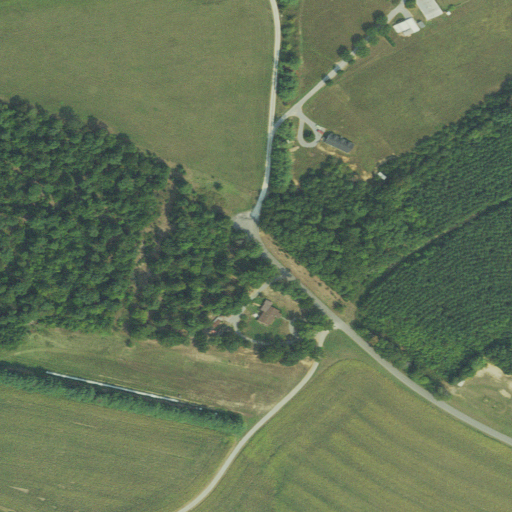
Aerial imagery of mountain in Virginia named Dry Mountain containing pasture, deciduous forest, cultivated crops, mixed forest, low intensity development, evergreen forest, open development, medium intensity development, and shrub